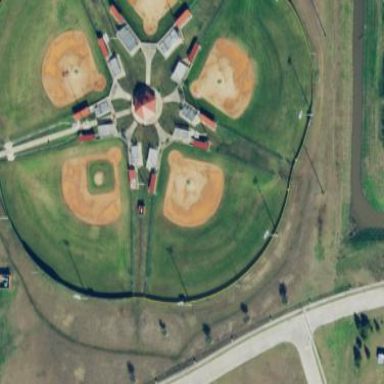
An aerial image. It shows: Baseball pitch for leisure and sports activities.